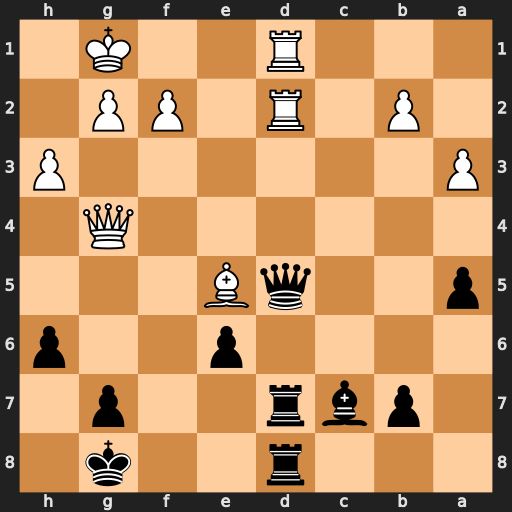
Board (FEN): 3r2k1/1pbr2p1/4p2p/p2qB3/6Q1/P6P/1P1R1PP1/3R2K1
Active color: b
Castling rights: -
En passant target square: -
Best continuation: Qxe5 Rxd7 Rxd7